Question: I have a SQL table with a column 'create_date' of type 'timestamp'. I want to perform a query on the table that looks like this:
'''
select *
from table
where create_date = '2022-11-17 13:42:42.309'
'''
This should return the row with id=6. But when I execute this query it returns 0 results.
I tried casting the string to timestamp but that also doesn't work. I also tried adding the '+0000' to the string but that also does nothing.
This is what the table looks like:

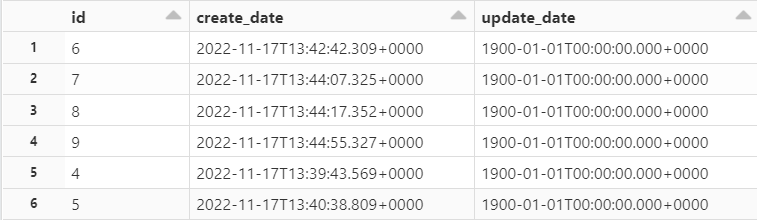
Answer: found the solution,the miliseconds i received had 6 digits, but the value stored in the server is 3 digits. so by removing the miliseconds the problem was solved